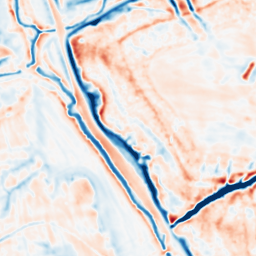
Category: multiscale
Decomposition family: dog
Decomposition parameters: sigma_low: 1
sigma_high: 5
Upsampling method: cubic_mitchell
Upsampling parameters: scale: 4
Upsampling scale: 4